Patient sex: F
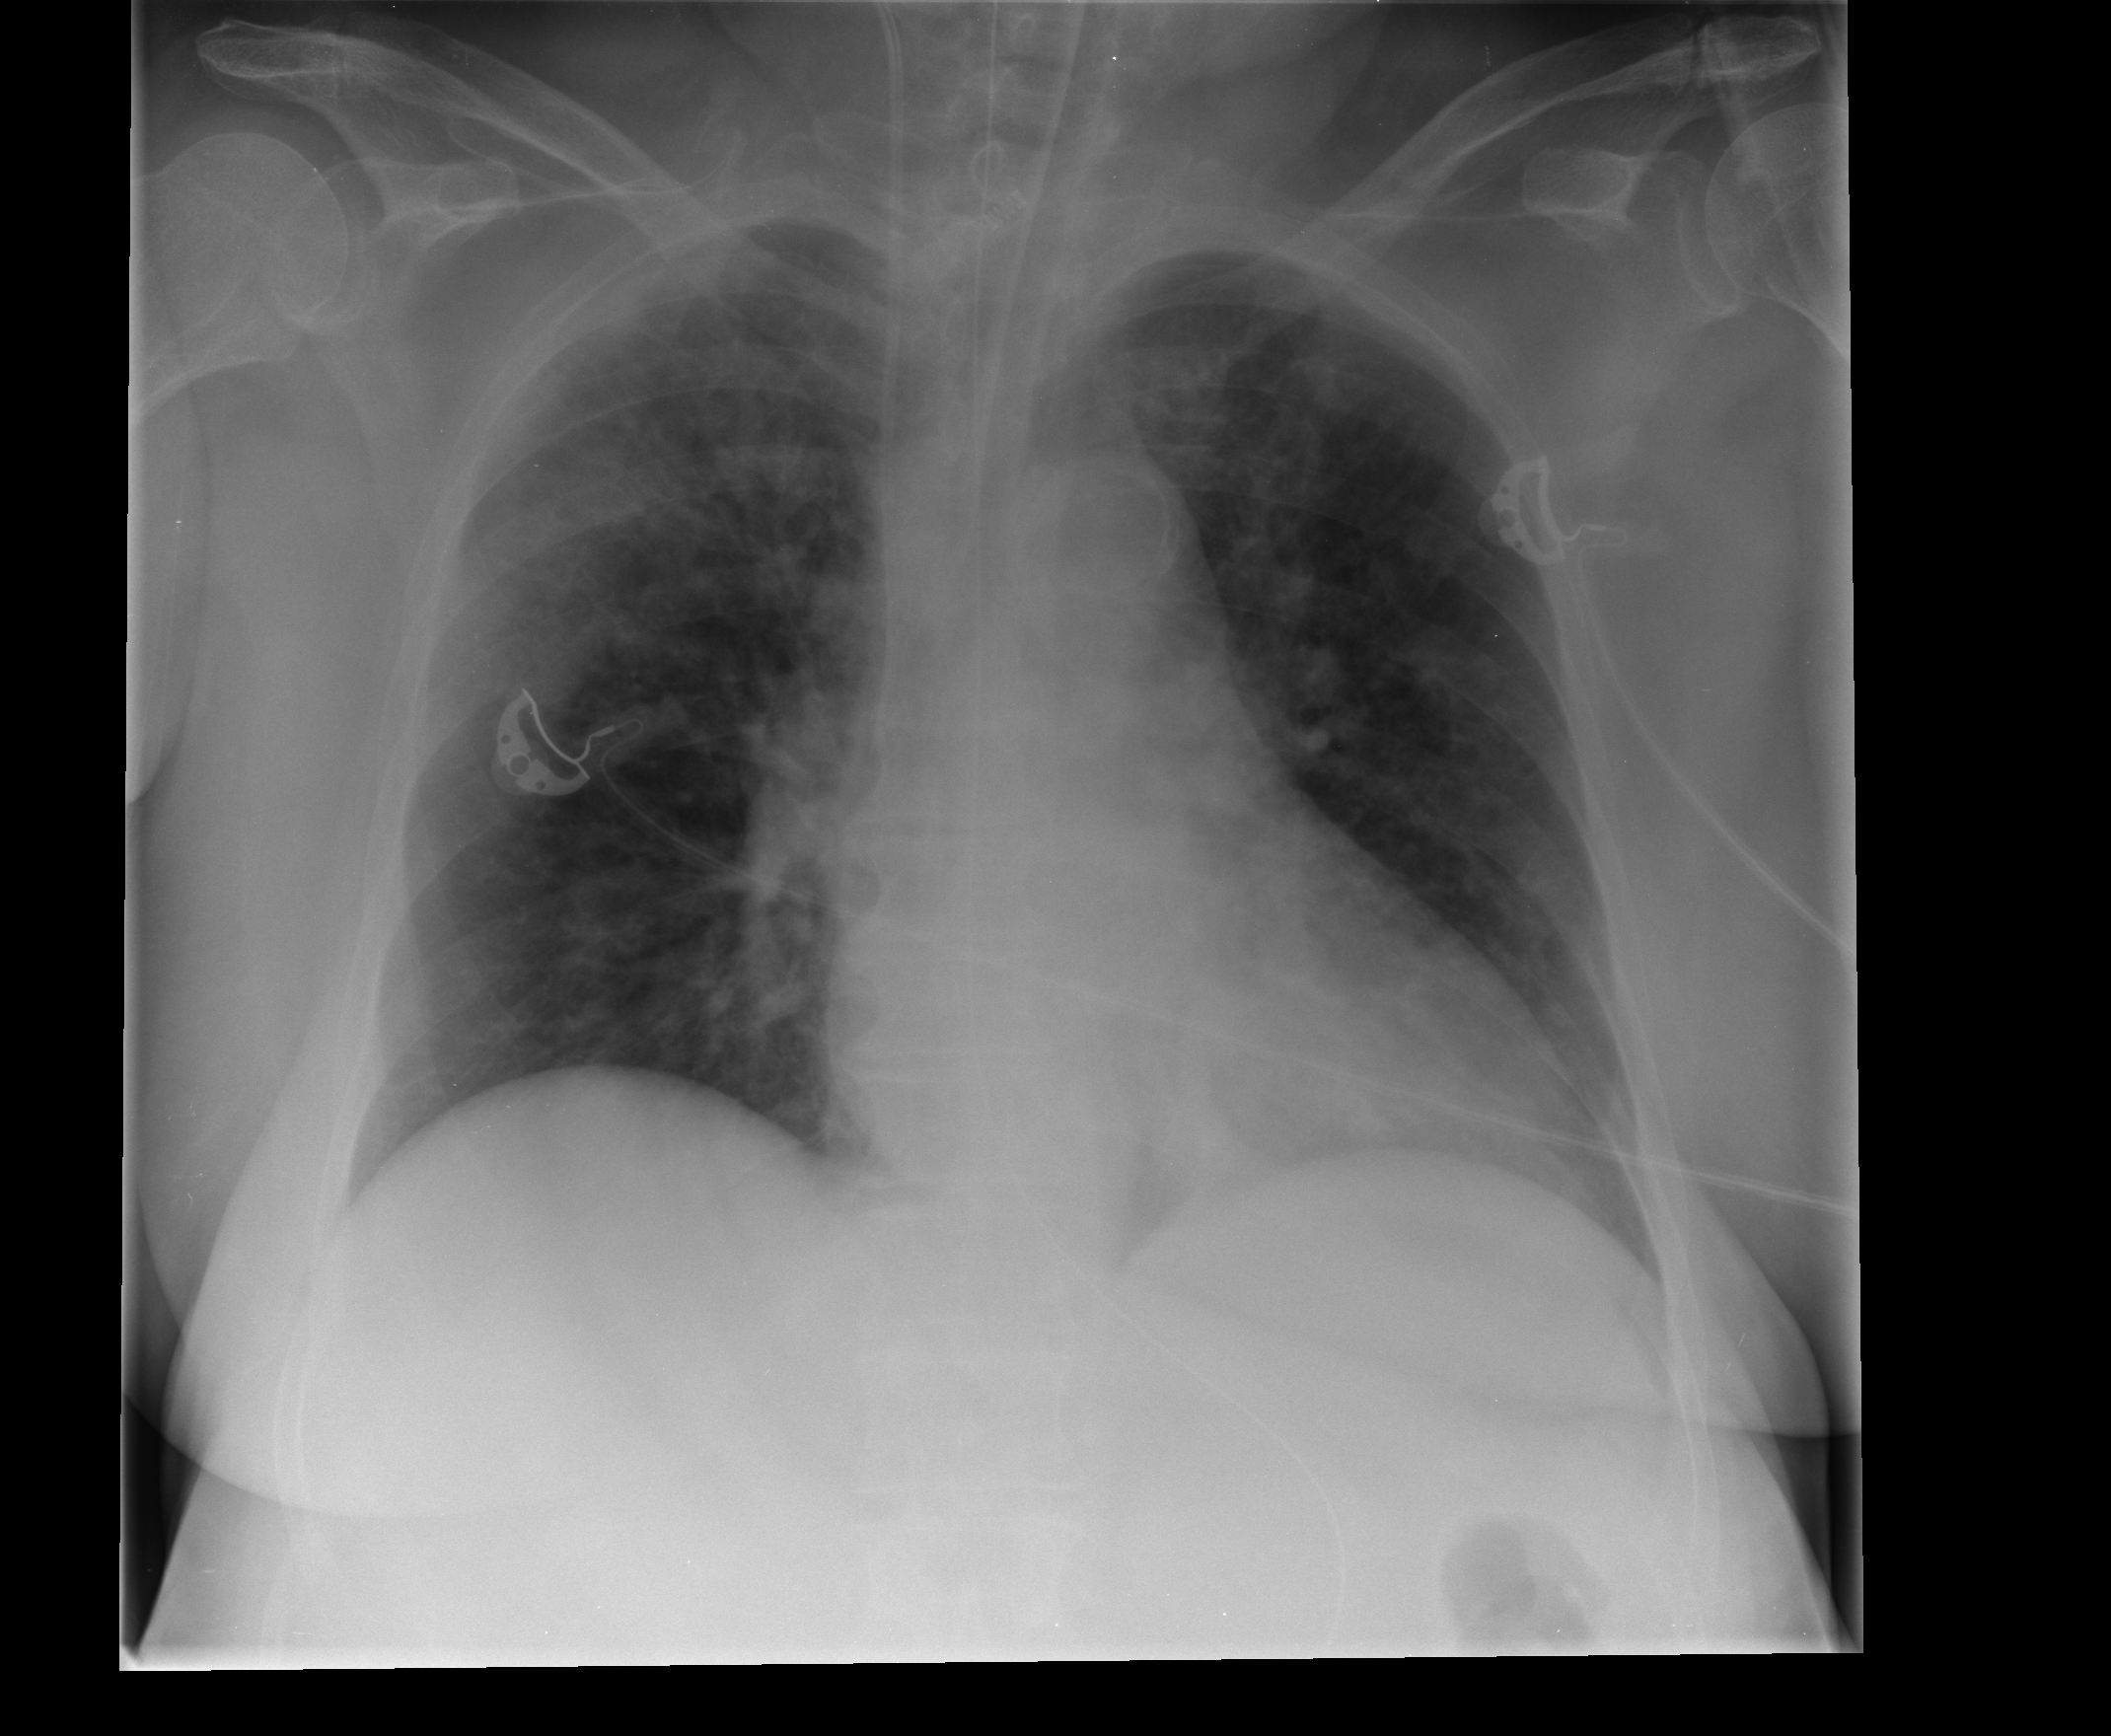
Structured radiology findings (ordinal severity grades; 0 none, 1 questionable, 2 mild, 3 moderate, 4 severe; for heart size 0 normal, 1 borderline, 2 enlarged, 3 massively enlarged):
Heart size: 2
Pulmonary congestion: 2
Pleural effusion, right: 0
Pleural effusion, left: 0
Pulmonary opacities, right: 3
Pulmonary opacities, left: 2
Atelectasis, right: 0
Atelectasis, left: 0